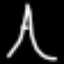
Label: The Eiffel Tower